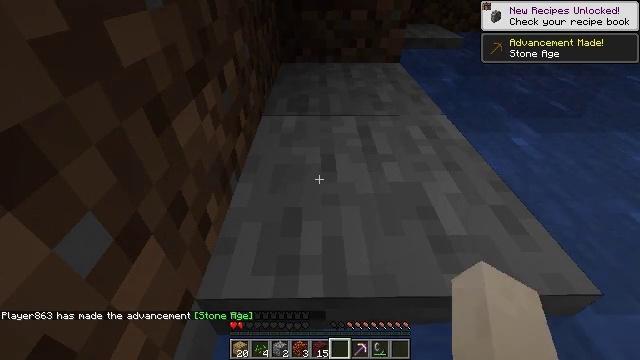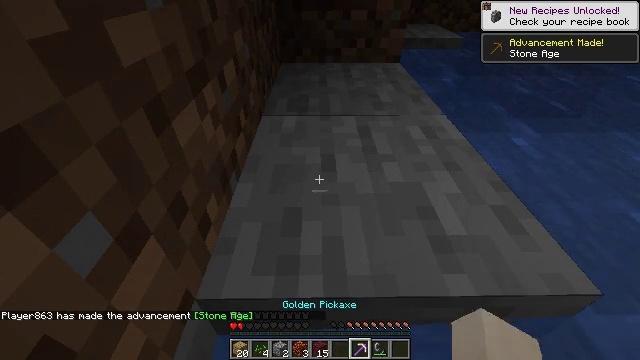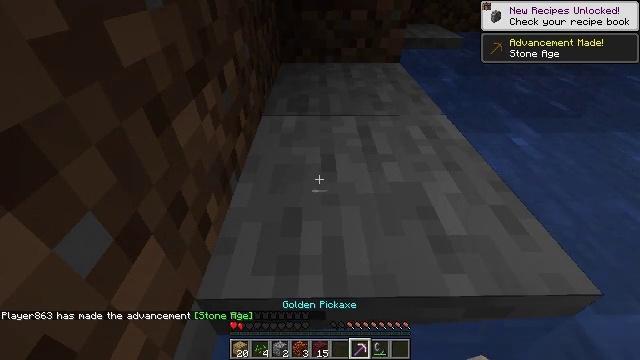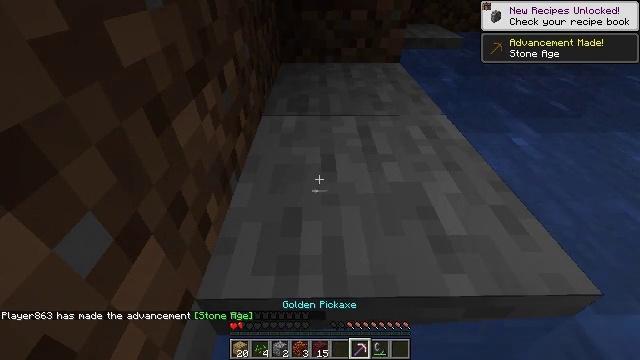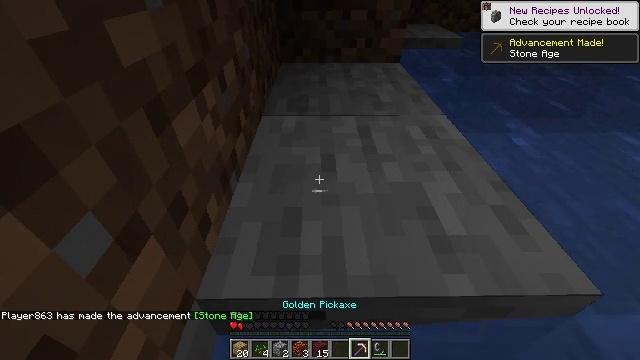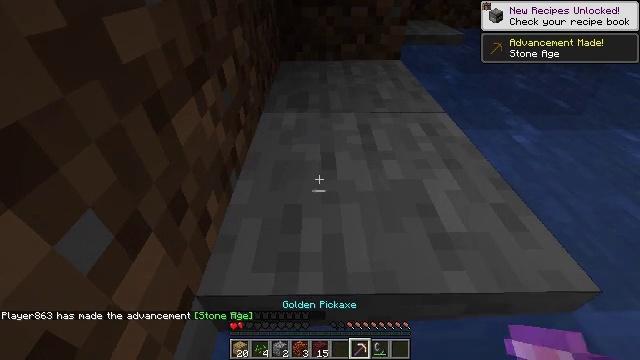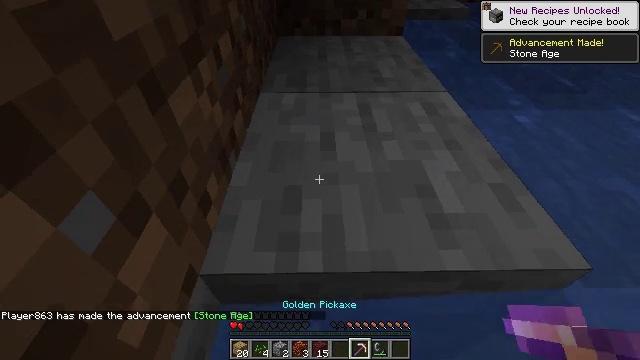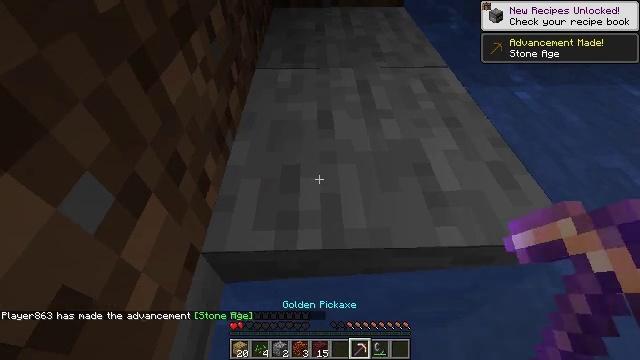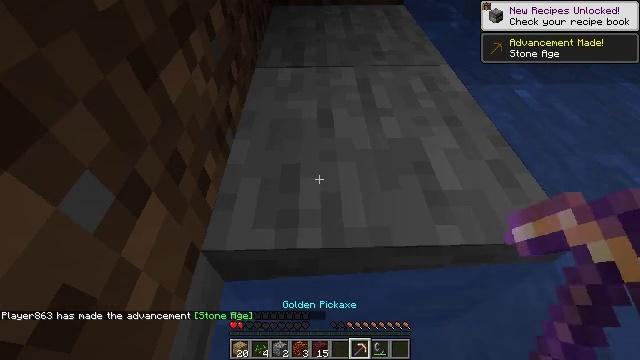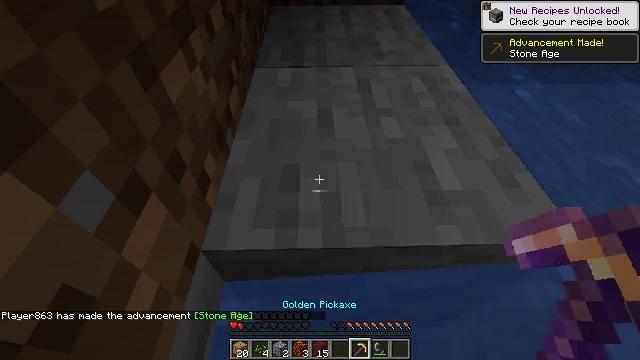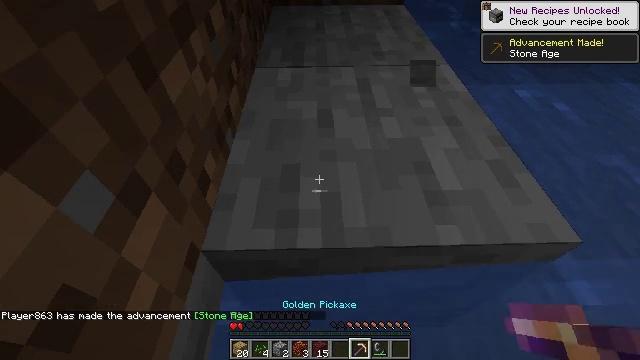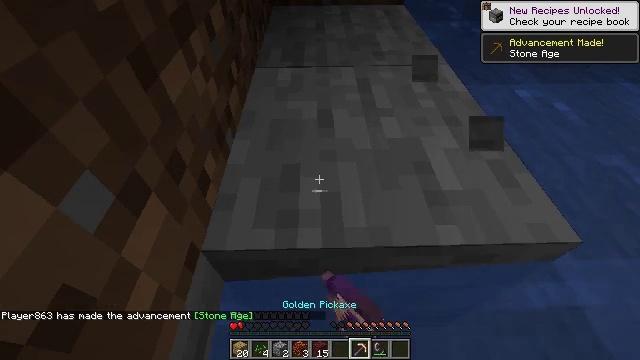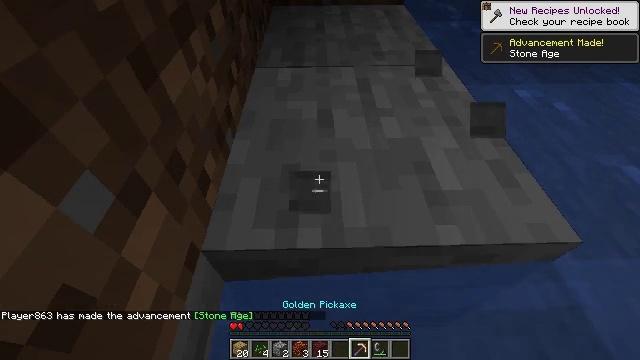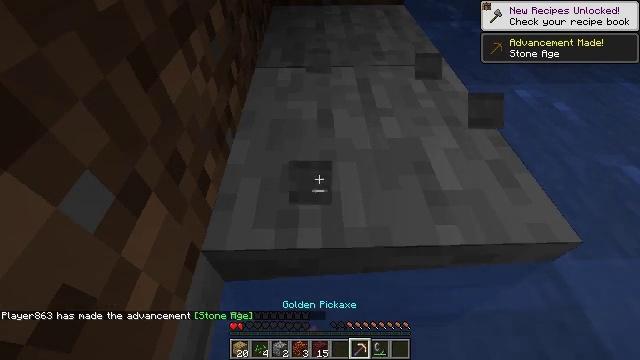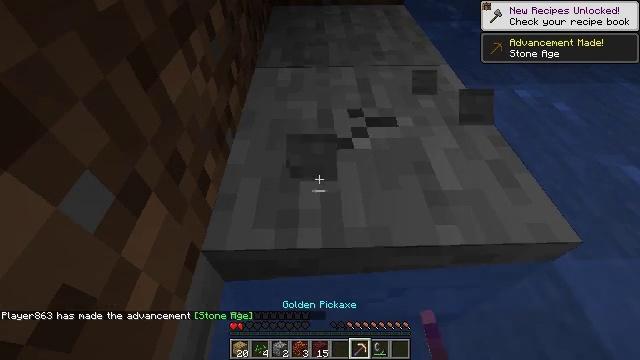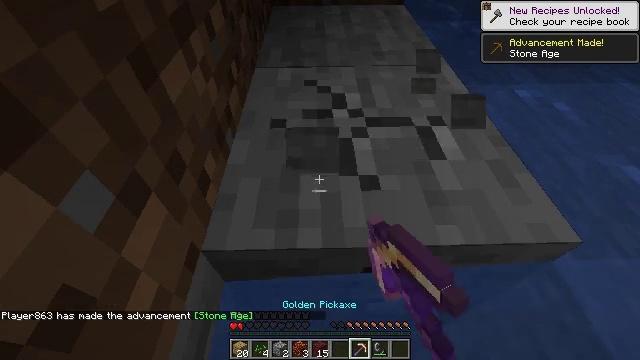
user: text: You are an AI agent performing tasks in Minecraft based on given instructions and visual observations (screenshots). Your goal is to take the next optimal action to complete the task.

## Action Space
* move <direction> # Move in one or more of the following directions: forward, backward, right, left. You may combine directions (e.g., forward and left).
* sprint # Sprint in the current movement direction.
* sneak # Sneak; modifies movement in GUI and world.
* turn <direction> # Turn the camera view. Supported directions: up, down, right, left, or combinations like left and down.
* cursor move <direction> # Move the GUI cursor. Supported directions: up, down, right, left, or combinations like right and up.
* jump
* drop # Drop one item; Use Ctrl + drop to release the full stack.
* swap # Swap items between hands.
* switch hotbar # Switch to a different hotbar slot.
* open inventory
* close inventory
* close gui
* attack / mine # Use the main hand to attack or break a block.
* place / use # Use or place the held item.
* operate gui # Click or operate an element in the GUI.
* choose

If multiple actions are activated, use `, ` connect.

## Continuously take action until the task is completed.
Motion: motion action
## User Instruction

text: Mine stone underground.
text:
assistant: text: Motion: no_op
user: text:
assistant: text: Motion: no_op
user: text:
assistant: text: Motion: no_op
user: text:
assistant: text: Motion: no_op
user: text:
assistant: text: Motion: no_op
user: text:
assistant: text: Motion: turn down
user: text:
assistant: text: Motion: turn down
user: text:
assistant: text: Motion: no_op
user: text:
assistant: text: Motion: no_op
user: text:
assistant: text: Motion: attack / mine
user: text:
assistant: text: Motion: attack / mine
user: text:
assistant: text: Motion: attack / mine
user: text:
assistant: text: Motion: attack / mine
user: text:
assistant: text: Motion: attack / mine
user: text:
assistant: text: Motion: attack / mine
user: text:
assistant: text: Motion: attack / mine
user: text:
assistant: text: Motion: attack / mine
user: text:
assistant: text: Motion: attack / mine
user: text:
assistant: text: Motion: attack / mine
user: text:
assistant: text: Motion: attack / mine
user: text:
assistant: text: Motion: attack / mine
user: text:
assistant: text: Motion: attack / mine
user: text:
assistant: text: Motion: move forward, attack / mine
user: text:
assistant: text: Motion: move forward, attack / mine
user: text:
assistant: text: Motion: move forward, attack / mine
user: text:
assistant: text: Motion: move forward, attack / mine
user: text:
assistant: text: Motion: move forward, attack / mine
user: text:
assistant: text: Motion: move forward, attack / mine
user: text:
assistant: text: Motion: move forward, attack / mine
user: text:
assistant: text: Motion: no_op